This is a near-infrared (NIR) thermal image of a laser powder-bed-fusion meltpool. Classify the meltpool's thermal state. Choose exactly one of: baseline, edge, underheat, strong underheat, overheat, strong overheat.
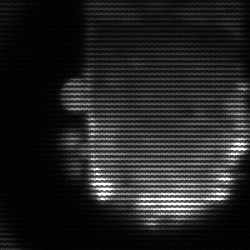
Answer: baseline